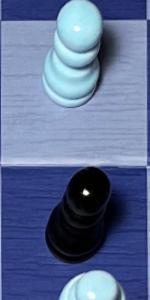
Label: Pawn_Black